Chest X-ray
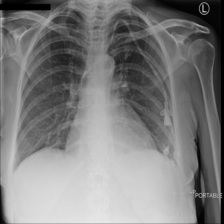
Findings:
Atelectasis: negative
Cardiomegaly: negative
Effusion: negative
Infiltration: negative
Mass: negative
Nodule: negative
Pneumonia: negative
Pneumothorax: negative
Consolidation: negative
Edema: negative
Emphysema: negative
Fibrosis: negative
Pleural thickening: negative
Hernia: negative